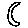
Label: moon